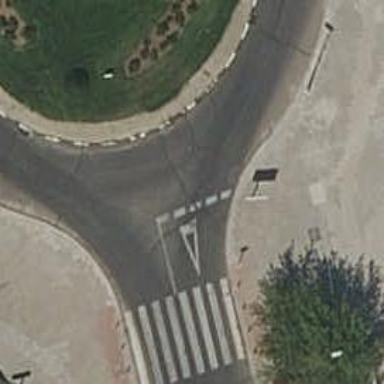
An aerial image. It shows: Residential road with asphalt surface leading to roundabout.